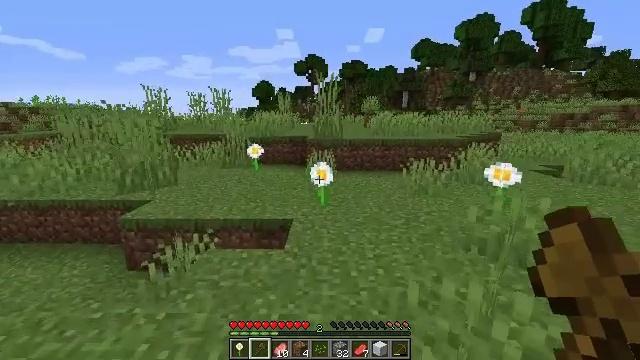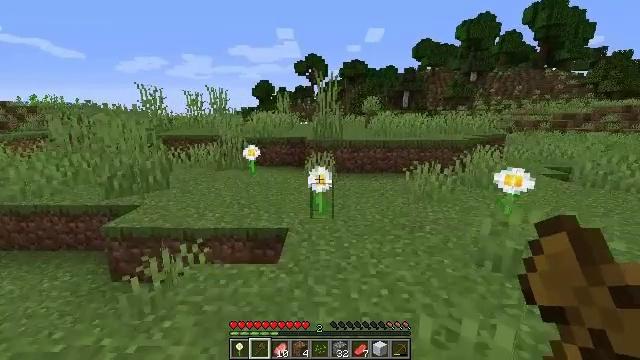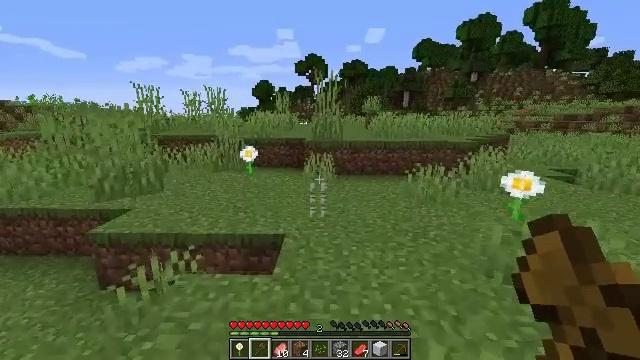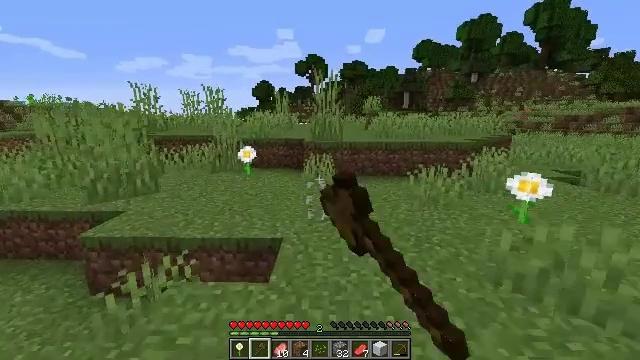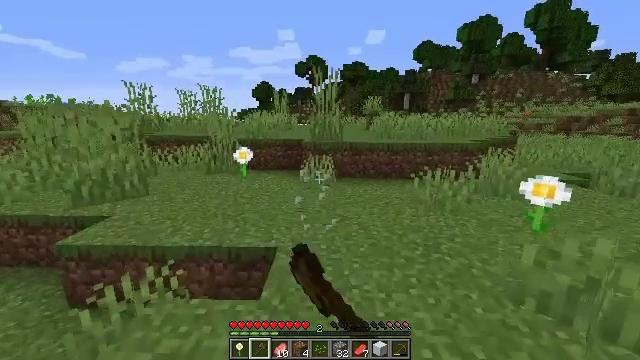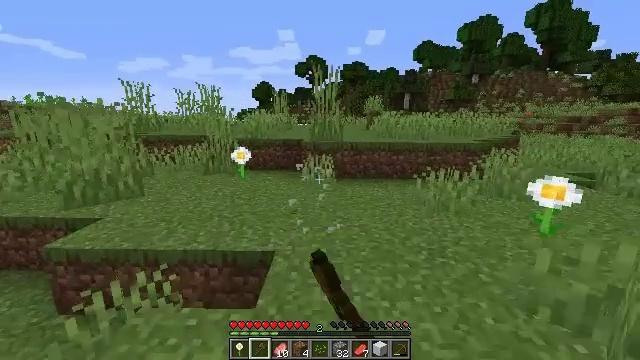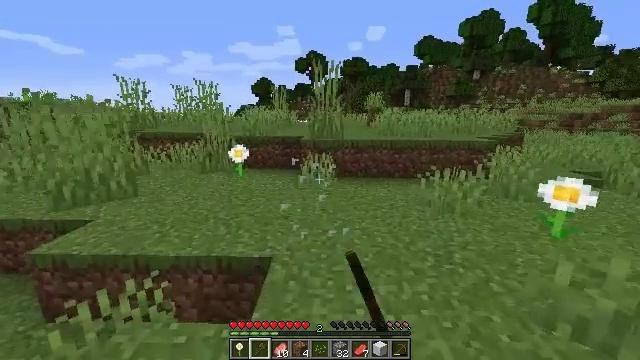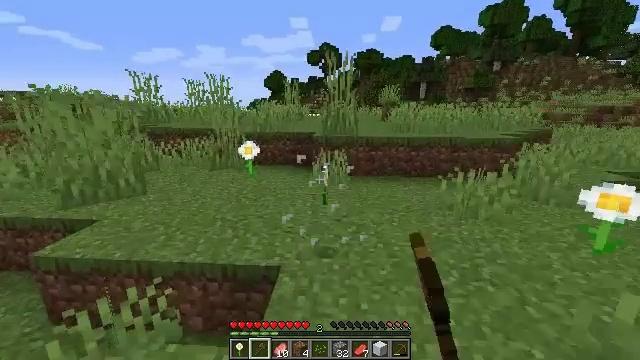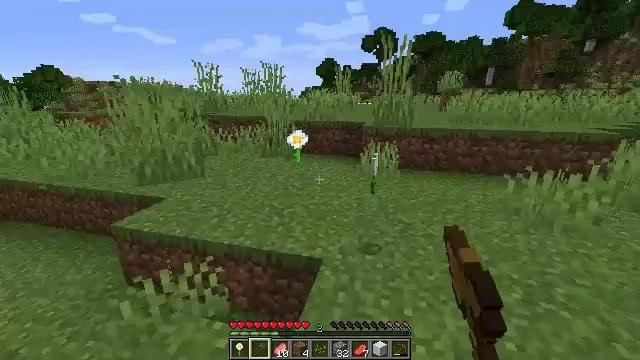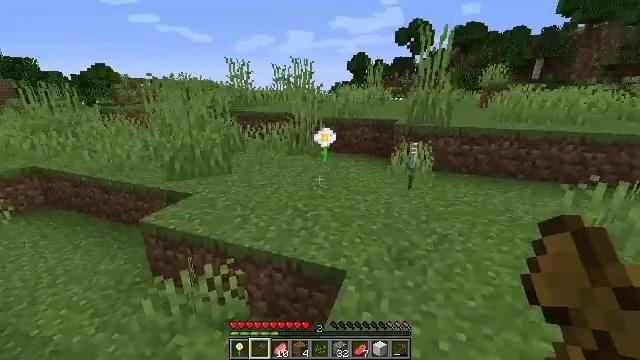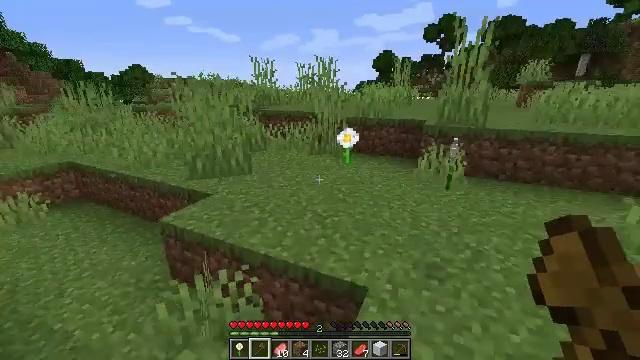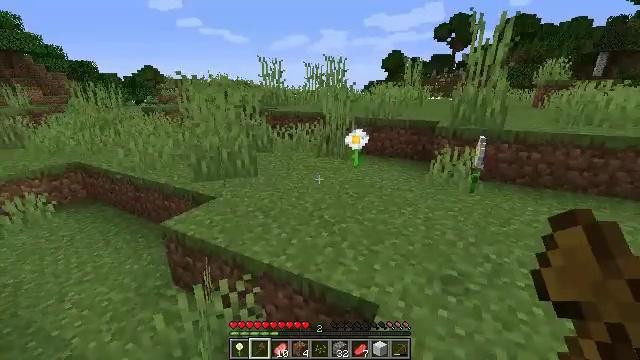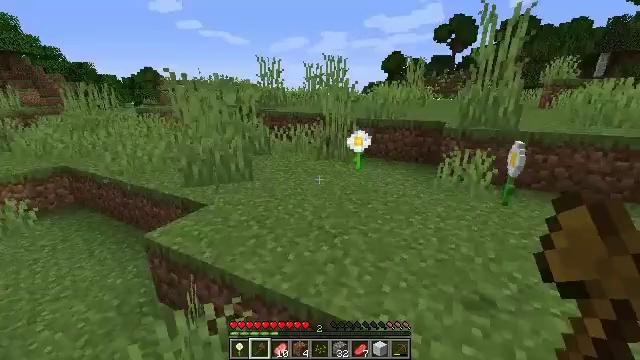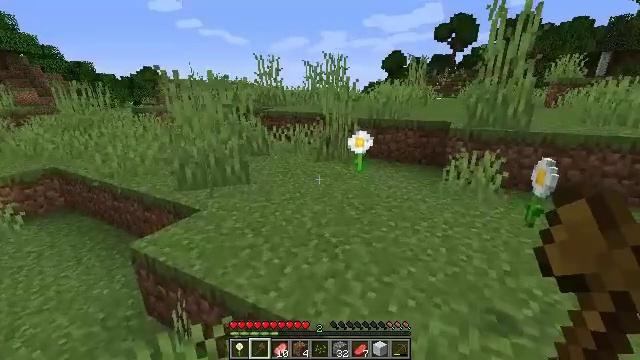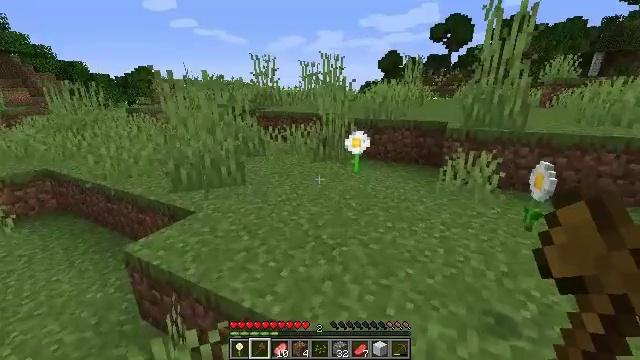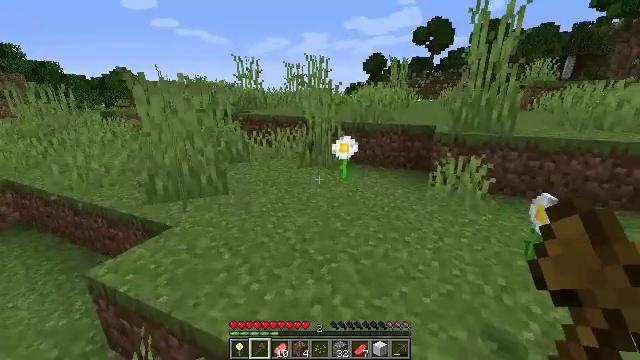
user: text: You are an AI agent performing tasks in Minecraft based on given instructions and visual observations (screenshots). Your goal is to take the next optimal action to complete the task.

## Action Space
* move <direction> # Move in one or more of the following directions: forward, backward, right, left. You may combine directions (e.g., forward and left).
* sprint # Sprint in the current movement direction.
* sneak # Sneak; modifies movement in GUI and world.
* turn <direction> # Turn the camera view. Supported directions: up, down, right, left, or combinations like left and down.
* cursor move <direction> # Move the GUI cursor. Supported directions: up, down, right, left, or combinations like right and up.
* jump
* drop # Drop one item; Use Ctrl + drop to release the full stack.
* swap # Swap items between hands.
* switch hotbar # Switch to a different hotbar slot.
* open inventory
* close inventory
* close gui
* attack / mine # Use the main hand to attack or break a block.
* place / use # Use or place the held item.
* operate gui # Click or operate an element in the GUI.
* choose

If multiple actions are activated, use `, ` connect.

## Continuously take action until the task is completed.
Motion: motion action
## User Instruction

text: Break the oxeye daisy to gather it.
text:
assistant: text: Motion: move forward
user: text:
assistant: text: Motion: move forward, attack / mine
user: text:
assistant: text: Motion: move forward, attack / mine
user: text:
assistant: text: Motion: move forward, attack / mine
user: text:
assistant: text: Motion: move forward
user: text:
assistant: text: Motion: move forward
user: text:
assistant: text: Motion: move forward, turn left and down
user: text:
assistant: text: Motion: move forward, turn left and down
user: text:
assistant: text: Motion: move forward, turn left
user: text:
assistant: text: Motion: move forward, turn left
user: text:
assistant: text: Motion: move forward, turn left
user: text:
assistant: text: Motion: move forward
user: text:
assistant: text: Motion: move forward
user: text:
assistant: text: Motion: move forward
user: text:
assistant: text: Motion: move forward, turn right
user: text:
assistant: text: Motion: move forward and move right, turn right
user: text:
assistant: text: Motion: move forward and move right
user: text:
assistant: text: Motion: move forward and move right
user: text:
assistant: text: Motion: move forward and move right
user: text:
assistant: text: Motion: move forward and move right
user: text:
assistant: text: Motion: move forward and move right
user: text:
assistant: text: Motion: move forward
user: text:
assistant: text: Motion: move forward
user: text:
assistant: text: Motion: move forward, turn left
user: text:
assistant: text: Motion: move forward, turn left and down
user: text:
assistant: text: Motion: move forward, turn left and down
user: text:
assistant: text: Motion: move forward, turn left and down
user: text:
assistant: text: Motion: move forward, turn left and down, attack / mine
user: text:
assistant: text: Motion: move forward, turn down, attack / mine
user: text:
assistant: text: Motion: move forward, attack / mine